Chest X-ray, PA view. Patient: 35 years old, sex F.
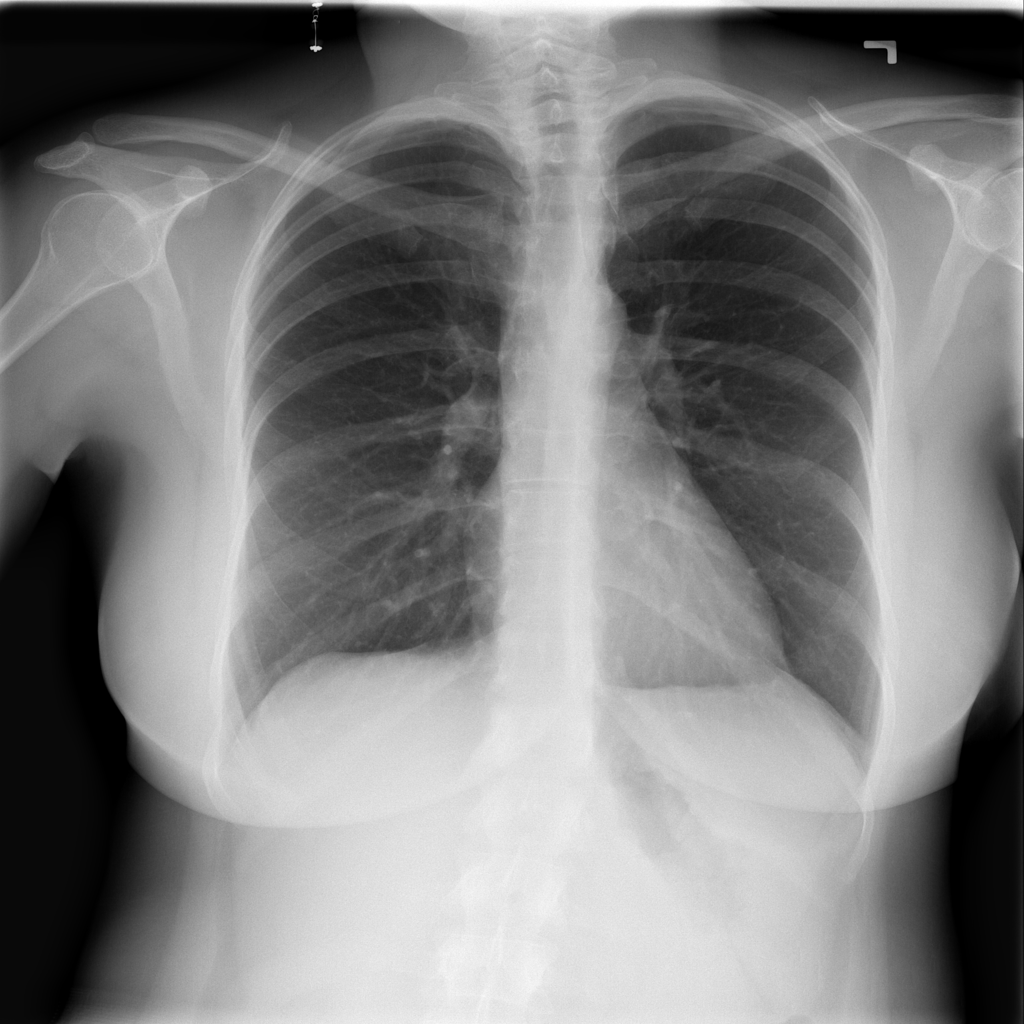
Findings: Infiltration